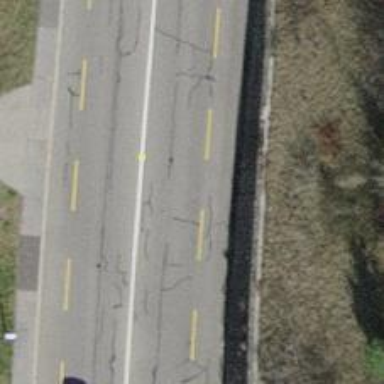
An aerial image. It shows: Tertiary road with asphalt surface. There is lane for cyclists on both sides of the road.